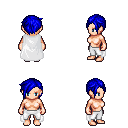
a pixel art fantasy rpg character, female body template, human, light skin, white cape, white pants, blue pixie cut hairstyle, four views (front, back, left, right), 2x2 character sprite sheet, small pixel art, hard edges, no anti-aliasing